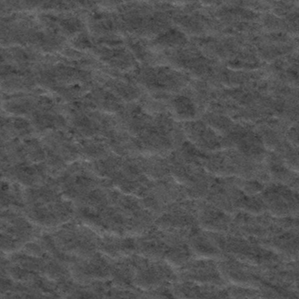
Label: frost